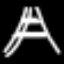
Label: The Eiffel Tower